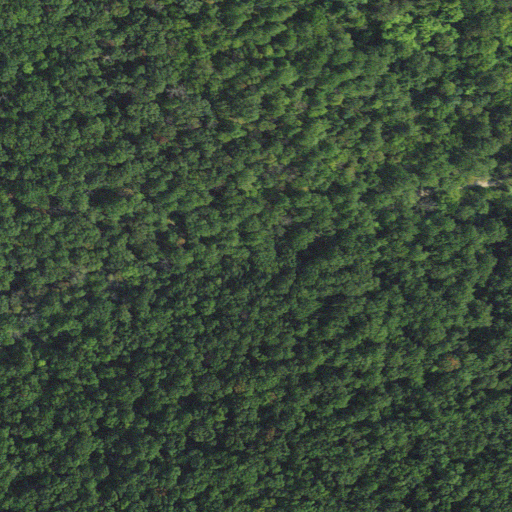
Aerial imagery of gap in Virginia named Turkeysag Gap containing deciduous forest and open development